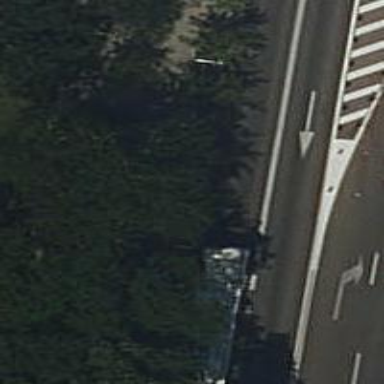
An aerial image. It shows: Bus stop with shelter. It is platform for public transport.